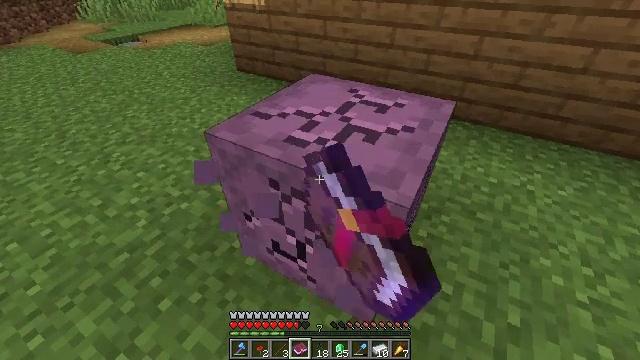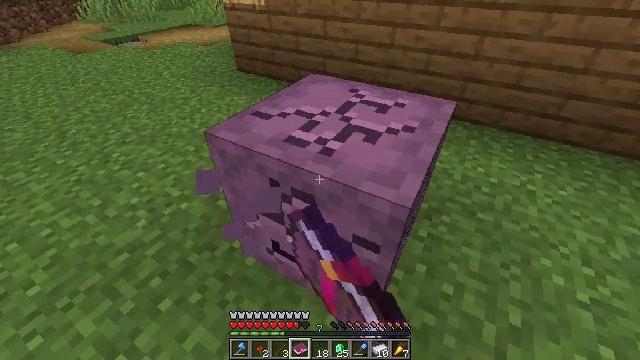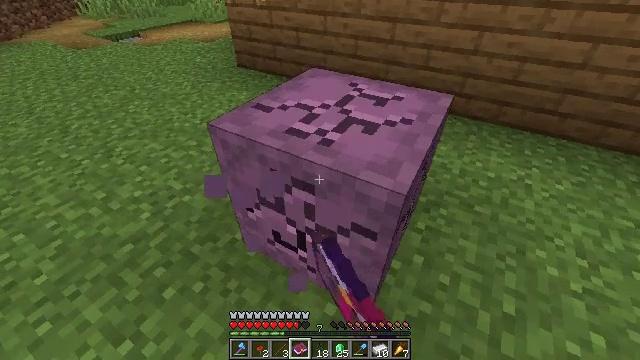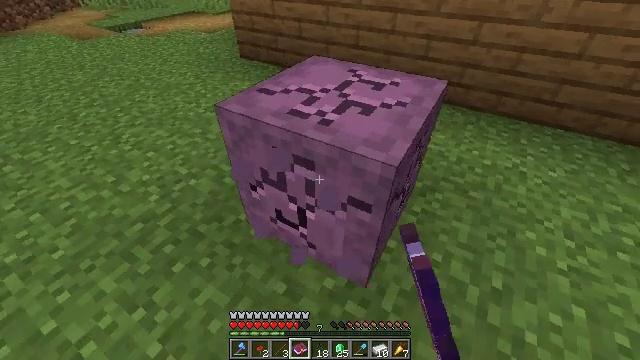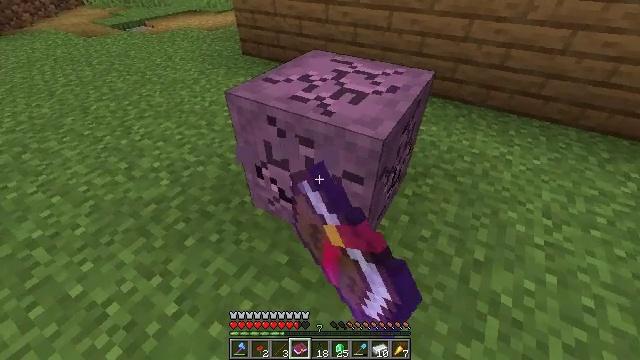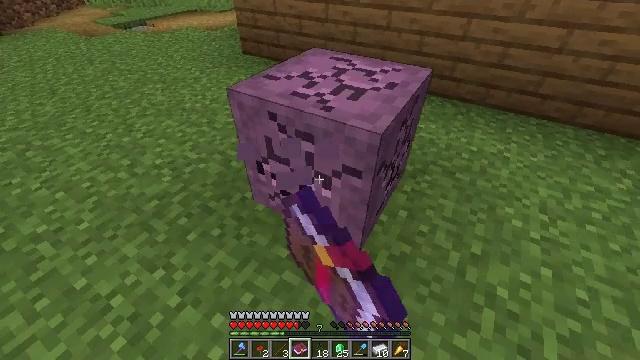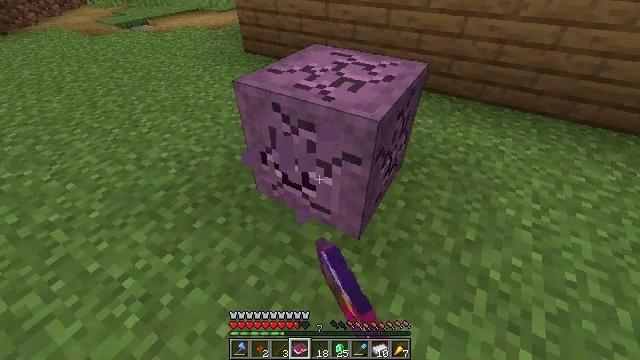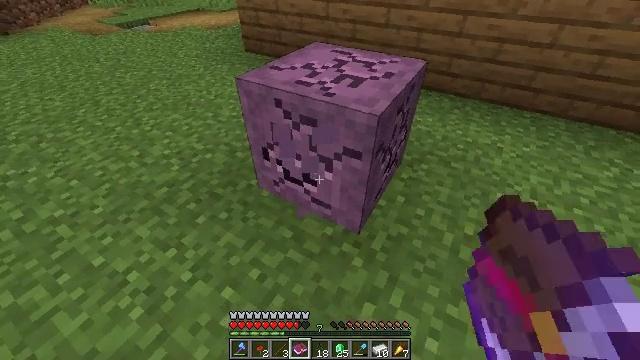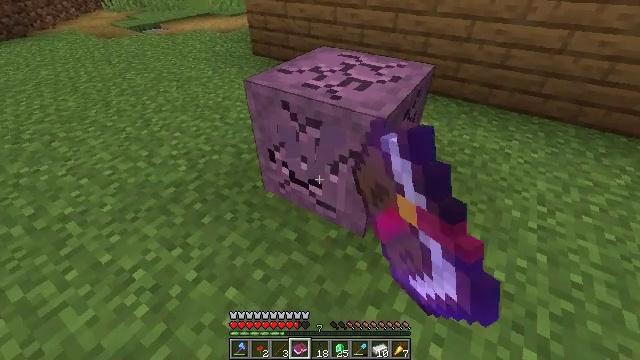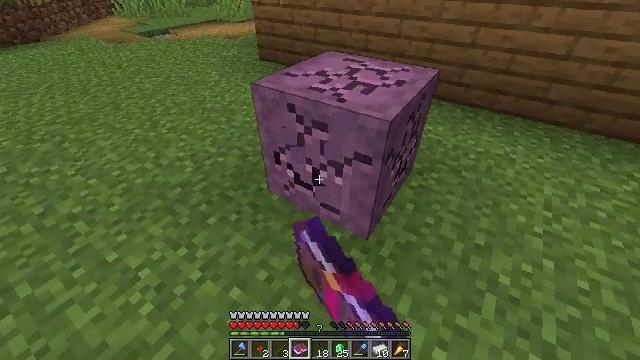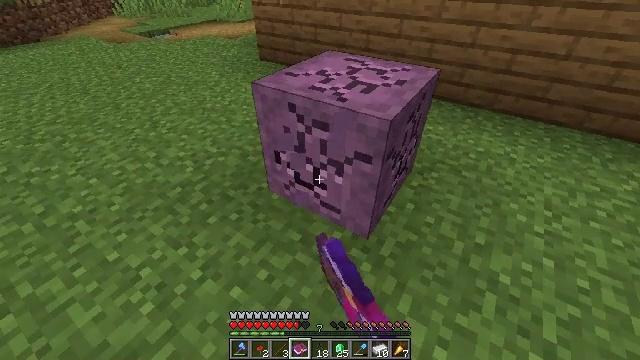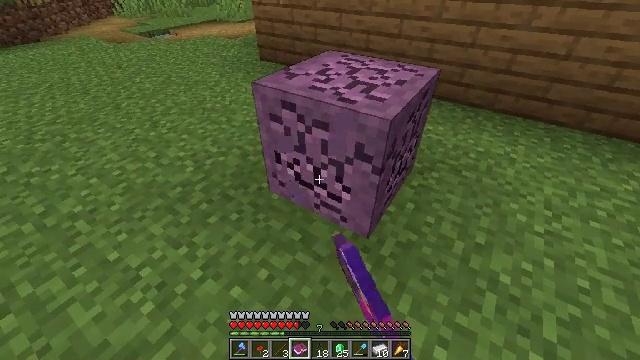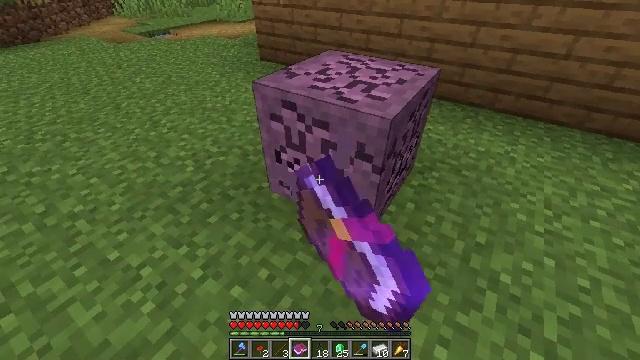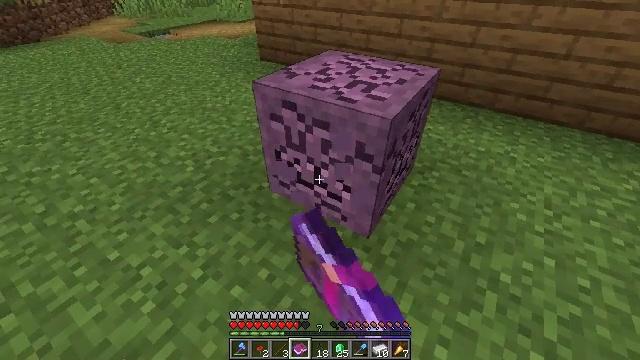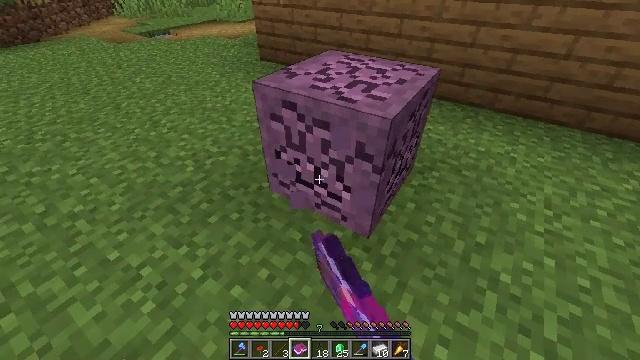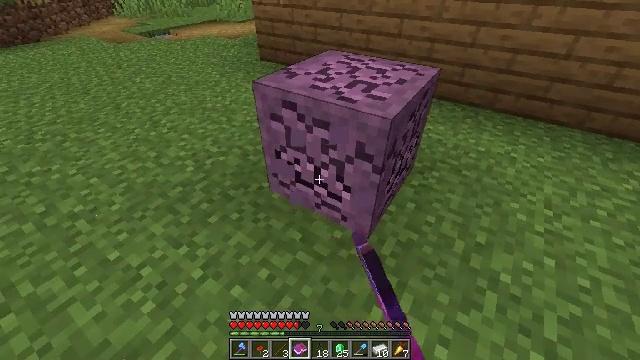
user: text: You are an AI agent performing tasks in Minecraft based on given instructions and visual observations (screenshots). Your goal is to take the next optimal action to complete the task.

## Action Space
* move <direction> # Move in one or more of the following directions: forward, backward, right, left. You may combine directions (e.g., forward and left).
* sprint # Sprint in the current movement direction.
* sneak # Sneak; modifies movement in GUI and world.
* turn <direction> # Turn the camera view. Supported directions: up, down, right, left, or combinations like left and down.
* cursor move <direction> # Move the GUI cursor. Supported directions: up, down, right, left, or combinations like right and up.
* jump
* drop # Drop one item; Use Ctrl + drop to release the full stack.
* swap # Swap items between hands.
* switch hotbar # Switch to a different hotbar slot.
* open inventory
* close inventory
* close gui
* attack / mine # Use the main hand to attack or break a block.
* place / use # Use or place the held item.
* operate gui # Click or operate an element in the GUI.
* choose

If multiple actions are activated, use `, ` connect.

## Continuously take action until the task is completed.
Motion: motion action
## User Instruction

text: Attack the shulker box to pick it up.
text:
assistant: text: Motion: attack / mine
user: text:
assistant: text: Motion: move back, attack / mine
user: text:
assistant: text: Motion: move back, turn down, attack / mine
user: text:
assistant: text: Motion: move back, attack / mine
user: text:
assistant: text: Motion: attack / mine
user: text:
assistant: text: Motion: attack / mine
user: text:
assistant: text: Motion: attack / mine
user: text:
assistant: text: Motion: turn left, attack / mine
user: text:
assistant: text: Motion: turn left and up, attack / mine
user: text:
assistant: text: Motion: attack / mine
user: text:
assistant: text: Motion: attack / mine
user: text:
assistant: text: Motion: attack / mine
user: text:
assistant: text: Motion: attack / mine
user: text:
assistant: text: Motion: attack / mine
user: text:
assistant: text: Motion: attack / mine
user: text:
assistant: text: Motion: attack / mine
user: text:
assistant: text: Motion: attack / mine
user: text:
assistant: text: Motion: attack / mine
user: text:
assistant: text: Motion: move right, attack / mine
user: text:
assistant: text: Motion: move right, attack / mine
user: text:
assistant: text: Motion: move right, turn left, attack / mine
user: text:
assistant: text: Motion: turn left, attack / mine
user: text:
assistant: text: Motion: turn left and up, attack / mine
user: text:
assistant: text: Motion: turn left and up, attack / mine
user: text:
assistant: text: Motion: turn left, attack / mine
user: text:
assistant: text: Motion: attack / mine
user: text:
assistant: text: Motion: move forward, attack / mine
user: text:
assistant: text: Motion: attack / mine